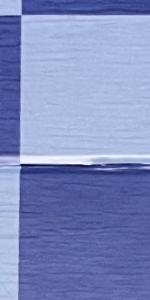
Label: Empty